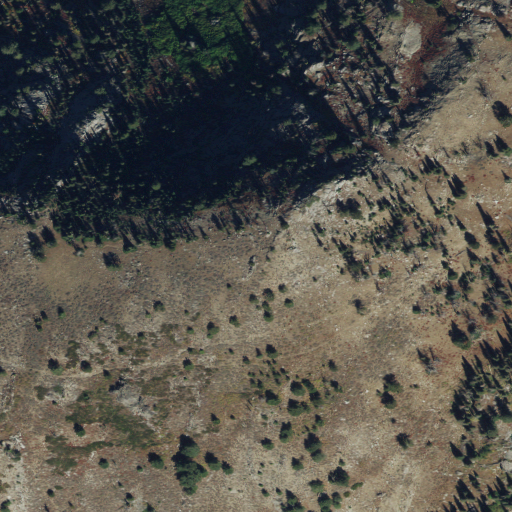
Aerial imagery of mountain in Idaho named Gabes Peak containing shrub and evergreen forest